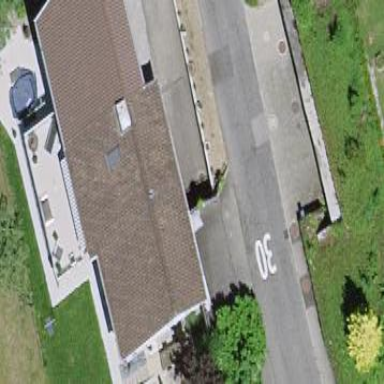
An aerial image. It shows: Residential building.